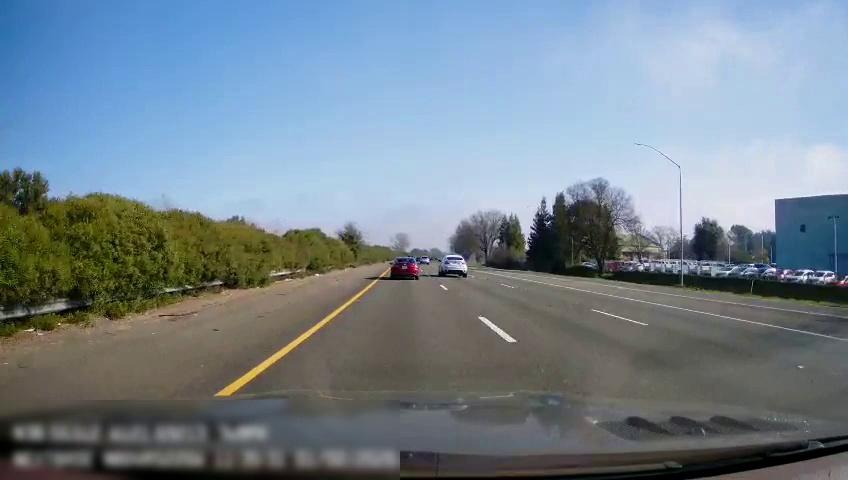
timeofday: Day
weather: Sunny
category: Drivable Space
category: Vehicles | Car
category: Vehicles | SUV
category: Vehicles | SUV
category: Lanes | Current Lane
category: Lanes | Current Lane
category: Lanes | Alternate Lane
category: Lanes | Alternate Lane
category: Lanes | Alternate Lane